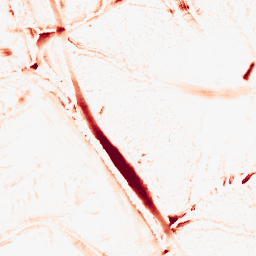
Category: morphological
Decomposition family: morphological
Decomposition parameters: operation: opening
size: 10
Upsampling method: sinc_hamming
Upsampling parameters: scale: 2
kernel_size: 8
Upsampling scale: 2